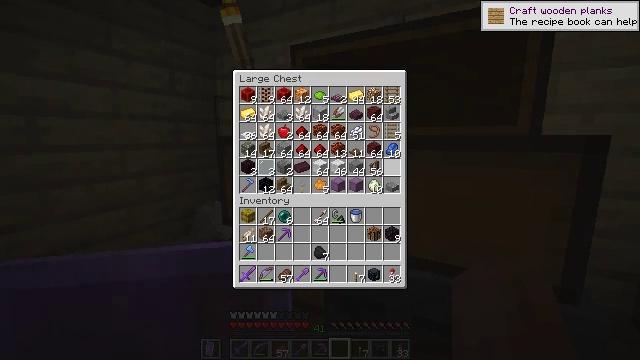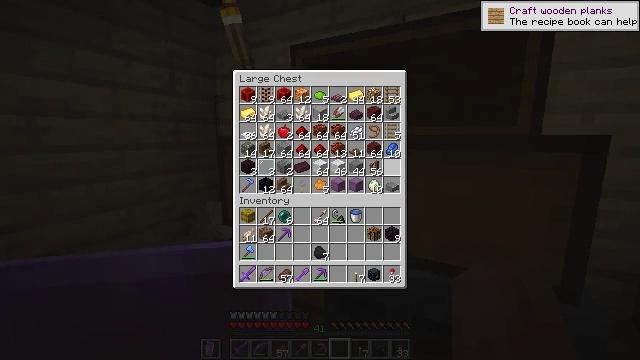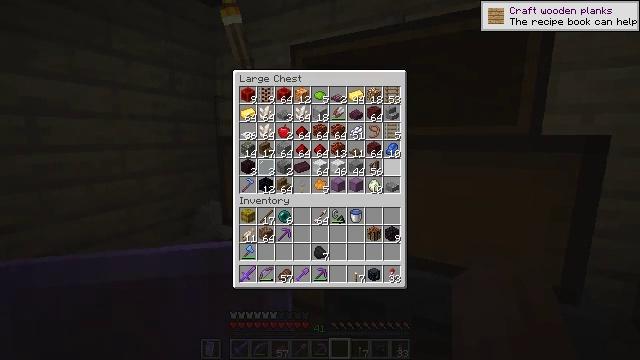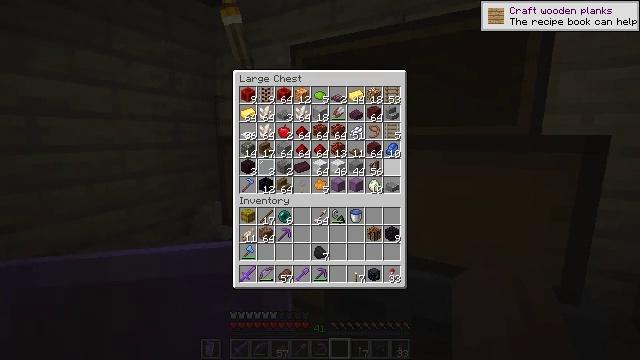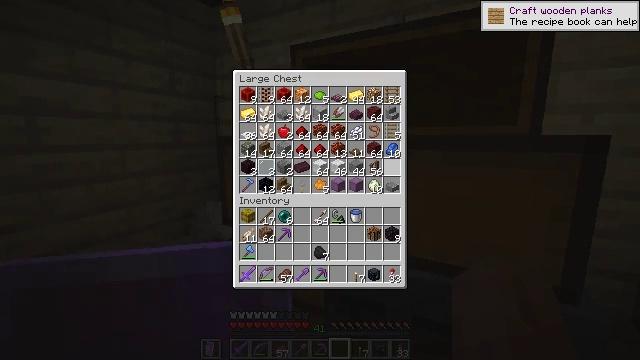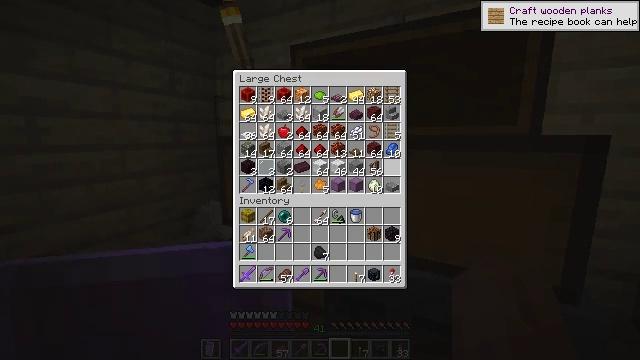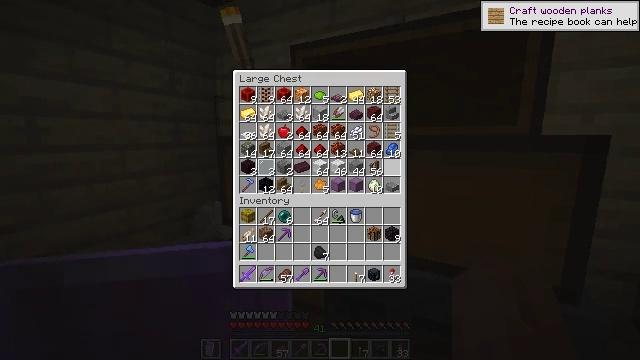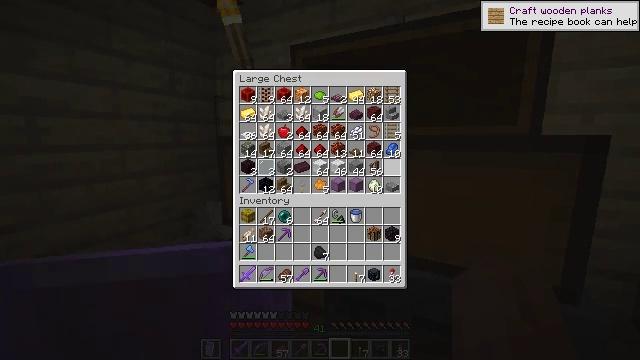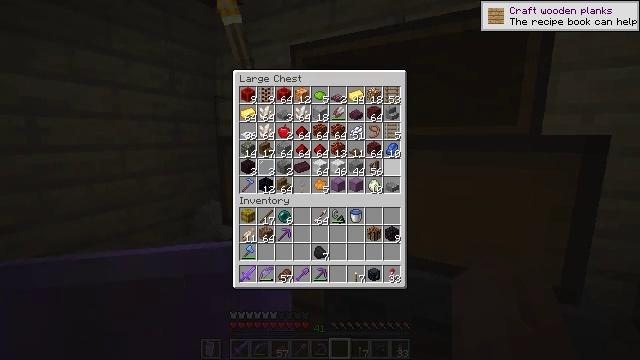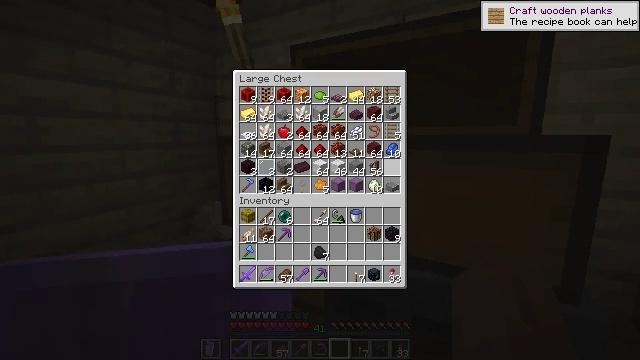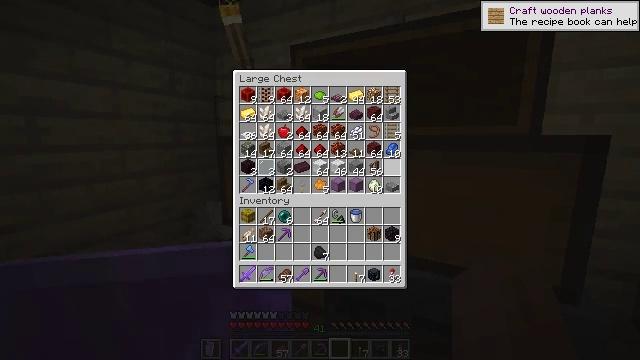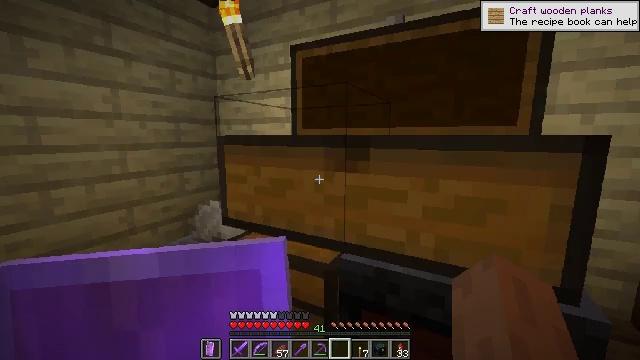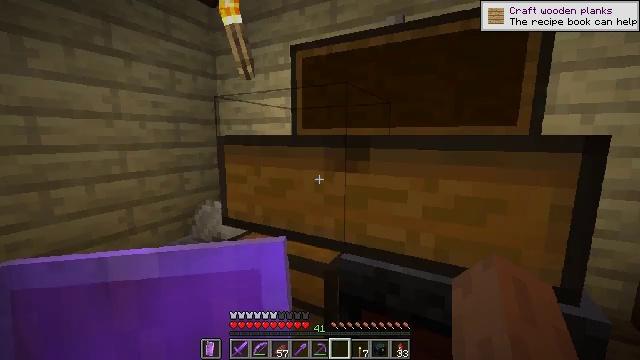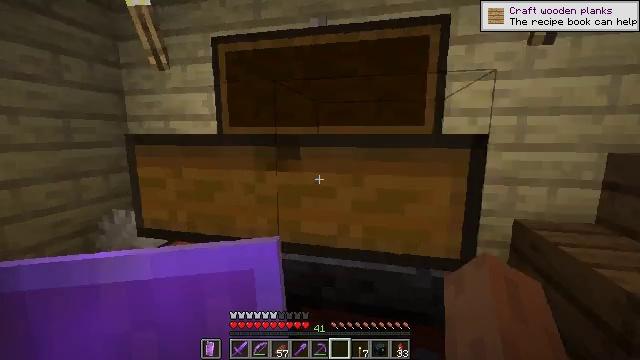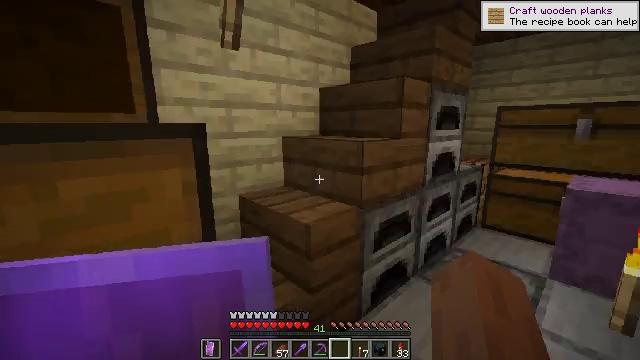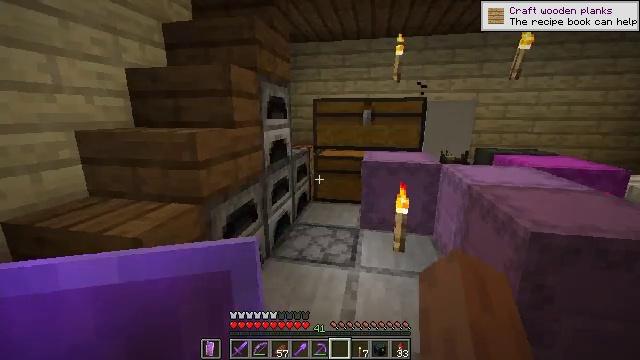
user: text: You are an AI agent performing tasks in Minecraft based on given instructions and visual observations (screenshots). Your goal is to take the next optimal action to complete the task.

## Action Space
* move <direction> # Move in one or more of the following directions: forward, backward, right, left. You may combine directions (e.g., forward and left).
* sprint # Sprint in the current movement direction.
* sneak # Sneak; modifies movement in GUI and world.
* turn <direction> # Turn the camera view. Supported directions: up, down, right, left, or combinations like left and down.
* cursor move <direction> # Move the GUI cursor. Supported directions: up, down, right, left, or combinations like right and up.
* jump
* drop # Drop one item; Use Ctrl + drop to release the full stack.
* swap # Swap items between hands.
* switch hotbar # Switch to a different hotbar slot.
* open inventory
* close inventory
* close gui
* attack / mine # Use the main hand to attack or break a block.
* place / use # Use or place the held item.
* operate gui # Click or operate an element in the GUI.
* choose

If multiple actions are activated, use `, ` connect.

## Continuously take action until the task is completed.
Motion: motion action
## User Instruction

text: Craft the dark oak fence gate with dark oak planks and sticks.
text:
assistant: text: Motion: no_op
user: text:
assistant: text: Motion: no_op
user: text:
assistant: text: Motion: no_op
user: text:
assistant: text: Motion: no_op
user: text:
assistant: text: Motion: no_op
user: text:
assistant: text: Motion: no_op
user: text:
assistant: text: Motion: no_op
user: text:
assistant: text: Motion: no_op
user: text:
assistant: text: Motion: no_op
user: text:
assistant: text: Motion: no_op
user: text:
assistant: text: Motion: no_op
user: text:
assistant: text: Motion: no_op
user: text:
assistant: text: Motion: turn right
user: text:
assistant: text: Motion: turn right and down
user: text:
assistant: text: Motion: turn right and down
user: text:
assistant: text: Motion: no_op
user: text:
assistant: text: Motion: no_op
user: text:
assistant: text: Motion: no_op
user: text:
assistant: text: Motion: no_op
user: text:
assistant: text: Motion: no_op
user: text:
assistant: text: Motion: turn right and down
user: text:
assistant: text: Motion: turn right and down
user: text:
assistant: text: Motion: move forward, turn right and down
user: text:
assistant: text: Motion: move forward, turn right and down
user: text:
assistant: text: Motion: move forward
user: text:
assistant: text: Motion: move forward
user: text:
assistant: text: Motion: move forward
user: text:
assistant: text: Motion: move forward
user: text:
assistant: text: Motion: move forward
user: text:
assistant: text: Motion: move forward